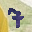
Label: 7